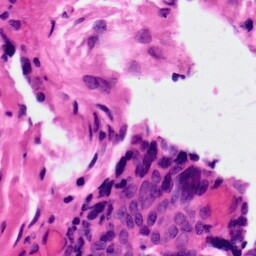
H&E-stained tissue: Ovarian